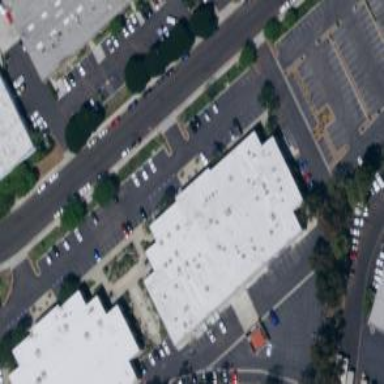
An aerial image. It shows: Industrial building.